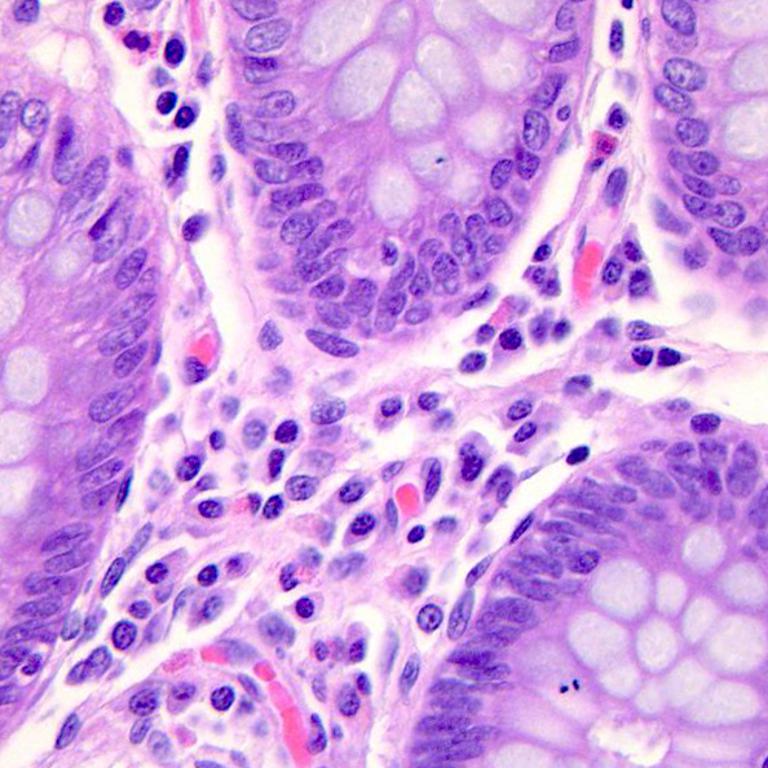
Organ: colon
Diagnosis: benign